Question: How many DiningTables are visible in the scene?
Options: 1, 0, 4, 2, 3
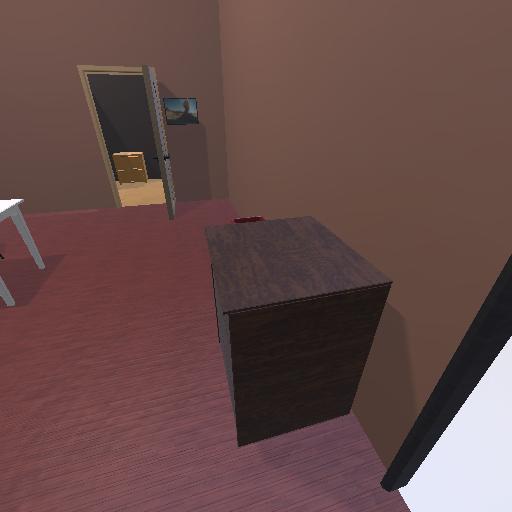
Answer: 1